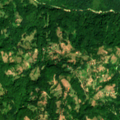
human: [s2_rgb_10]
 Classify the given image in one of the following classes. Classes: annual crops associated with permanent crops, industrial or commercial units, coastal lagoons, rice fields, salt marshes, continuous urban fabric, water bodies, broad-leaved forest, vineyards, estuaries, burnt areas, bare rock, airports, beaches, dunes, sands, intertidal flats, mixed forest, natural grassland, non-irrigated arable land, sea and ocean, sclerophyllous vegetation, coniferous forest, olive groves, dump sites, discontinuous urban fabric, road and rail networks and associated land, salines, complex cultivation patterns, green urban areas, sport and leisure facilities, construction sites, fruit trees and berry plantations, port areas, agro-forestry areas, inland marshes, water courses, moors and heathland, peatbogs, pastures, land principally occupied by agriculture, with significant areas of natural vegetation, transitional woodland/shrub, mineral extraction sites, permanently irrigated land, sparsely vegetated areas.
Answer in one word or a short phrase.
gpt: land principally occupied by agriculture, with significant areas of natural vegetation, broad-leaved forest